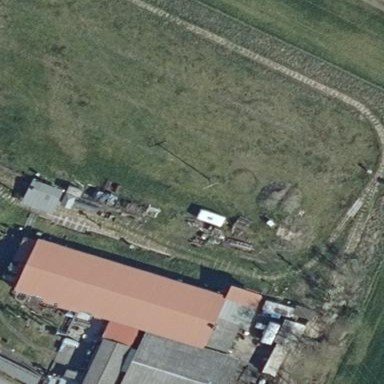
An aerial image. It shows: Narrow gauge railway.